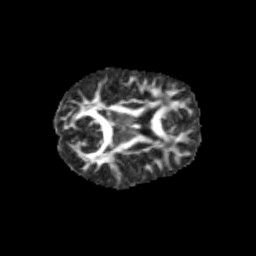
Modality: FA
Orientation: axial
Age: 9
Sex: female
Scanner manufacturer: siemens
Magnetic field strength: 3 T
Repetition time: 3.8 s
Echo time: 0.07 s